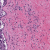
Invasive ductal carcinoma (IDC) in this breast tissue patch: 0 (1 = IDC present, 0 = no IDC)